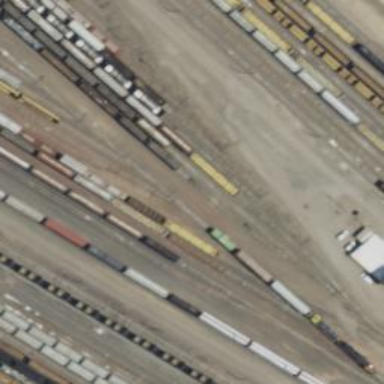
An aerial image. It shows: Railway siding with rails.